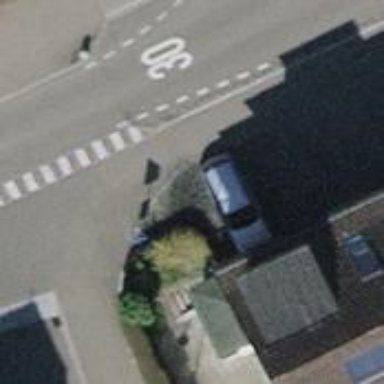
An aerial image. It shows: Bus stop with platform for public transport.